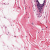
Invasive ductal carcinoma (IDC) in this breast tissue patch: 0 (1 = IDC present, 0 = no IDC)